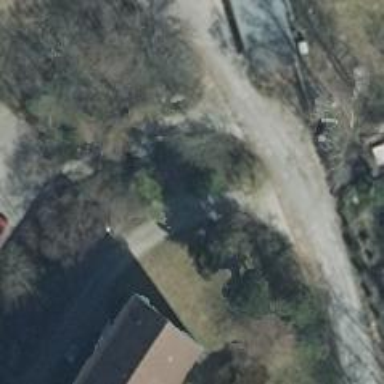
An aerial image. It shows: Paved footway.